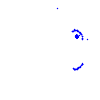
Particle: pion